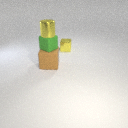
large brown rubber cube below small green rubber cube